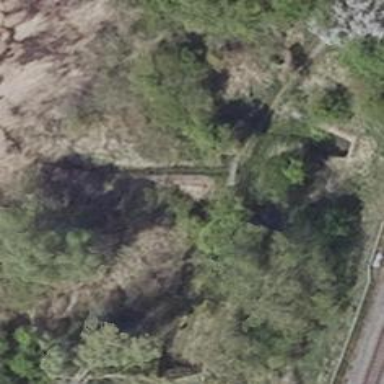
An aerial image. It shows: Path on bridge.